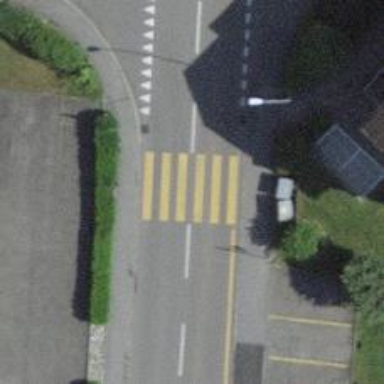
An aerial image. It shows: Pedestrian crossing with zebra markings on footway.